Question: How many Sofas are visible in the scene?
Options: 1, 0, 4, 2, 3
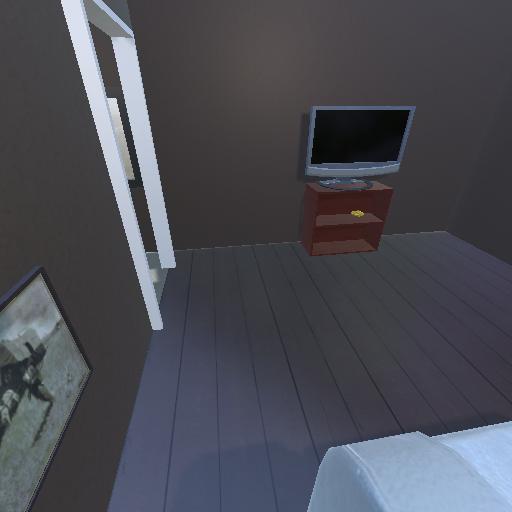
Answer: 1